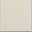
Piece: xx